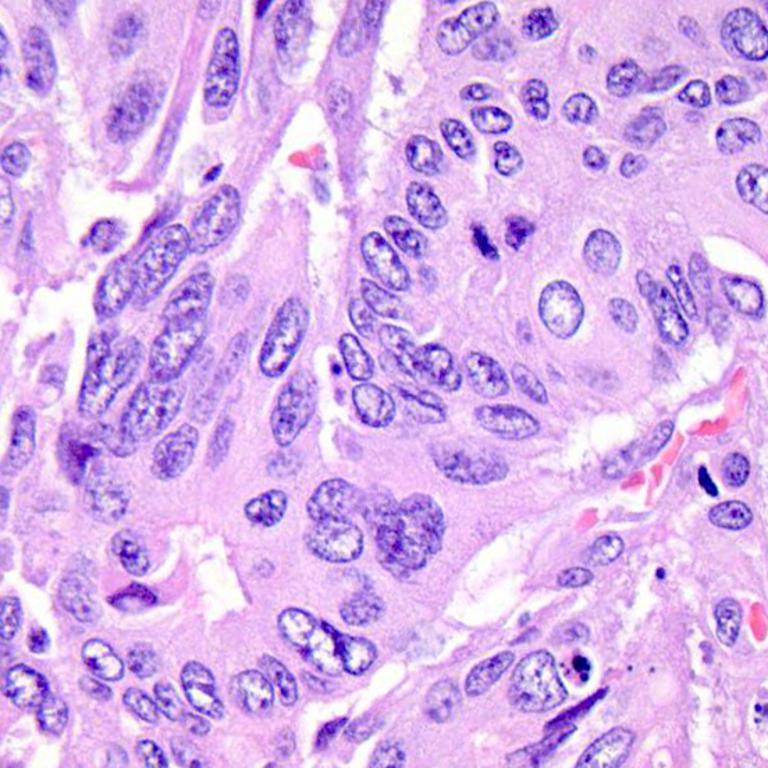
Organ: colon
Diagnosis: adenocarcinomas